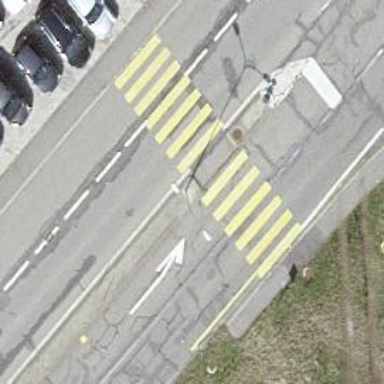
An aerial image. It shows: Zebra crossing on the road.